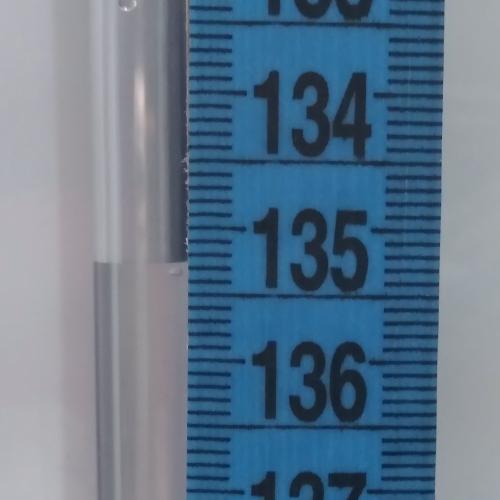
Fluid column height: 135.3 cm